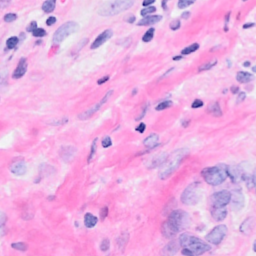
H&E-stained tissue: Breast